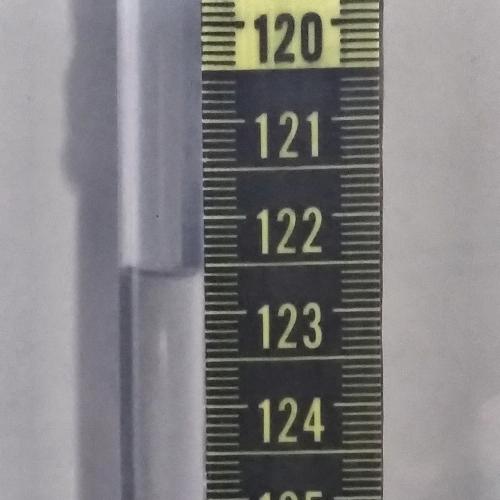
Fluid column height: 122.6 cm